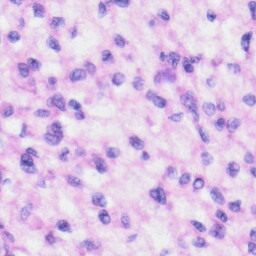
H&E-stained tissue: Liver